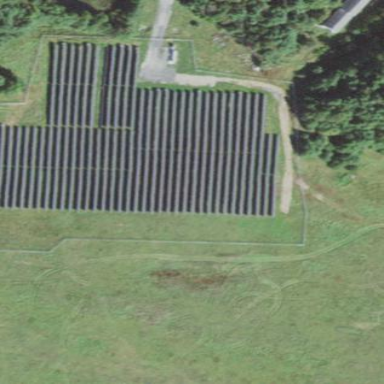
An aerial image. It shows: Solar power plant utilizing photovoltaic technology to generate electricity.